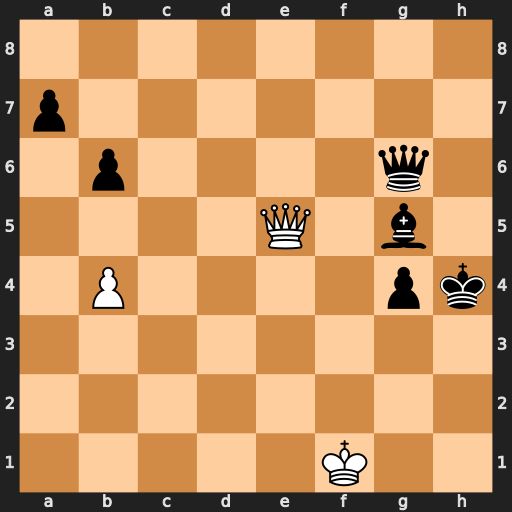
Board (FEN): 8/p7/1p4q1/4Q1b1/1P4pk/8/8/5K2
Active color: w
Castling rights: -
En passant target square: -
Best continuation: Qh2#